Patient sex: M
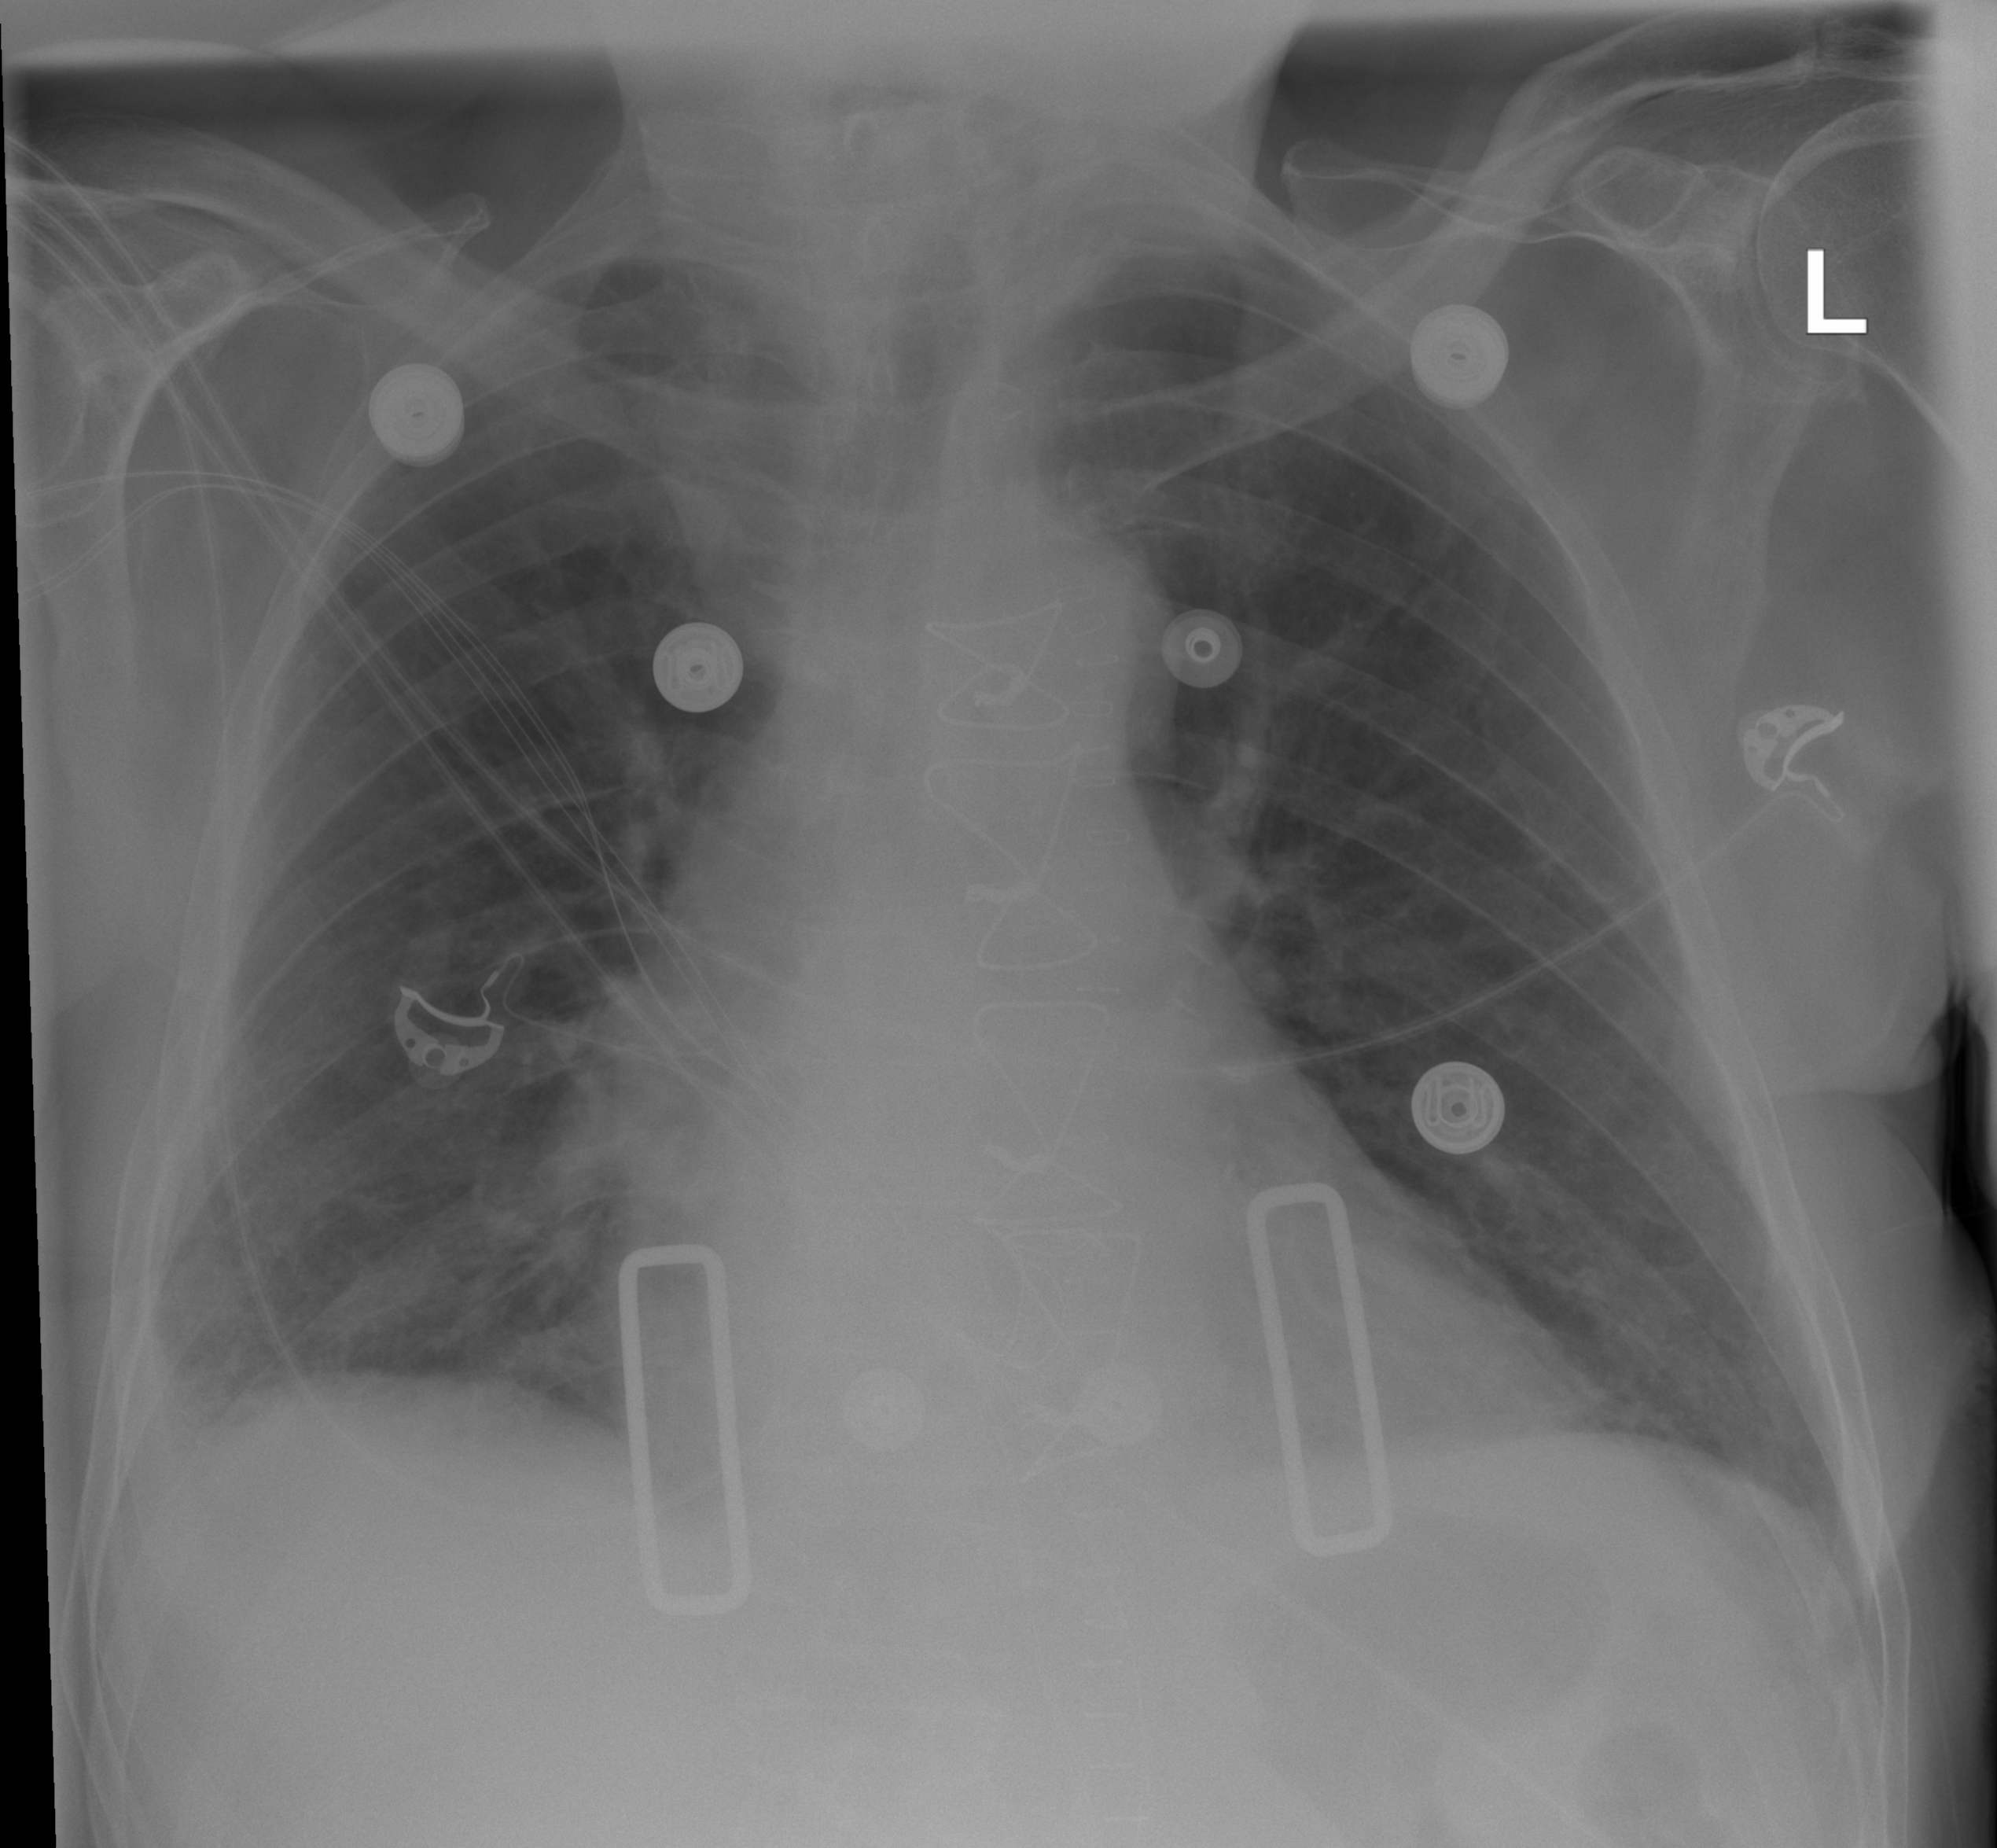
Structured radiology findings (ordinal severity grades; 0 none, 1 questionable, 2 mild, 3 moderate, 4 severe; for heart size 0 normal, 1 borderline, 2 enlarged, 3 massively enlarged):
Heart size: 2
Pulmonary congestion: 0
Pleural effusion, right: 2
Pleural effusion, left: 0
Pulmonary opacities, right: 2
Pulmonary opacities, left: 2
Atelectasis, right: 0
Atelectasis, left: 0